Interaction volume radius: 10 \u00c5
Interaction volume height: 35 \u00c5
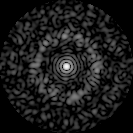
Disorder parameter: 0.8294